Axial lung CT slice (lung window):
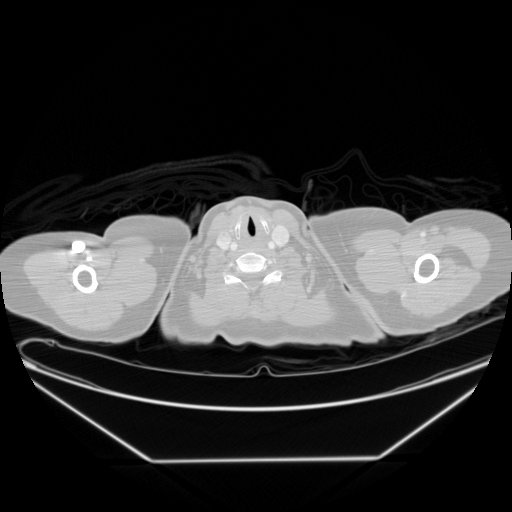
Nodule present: no